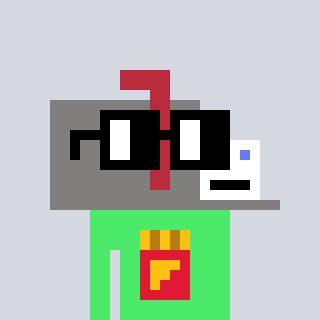
a pixel art character with square black glasses, a mailbox-shaped head and a teal-colored body on a cool background